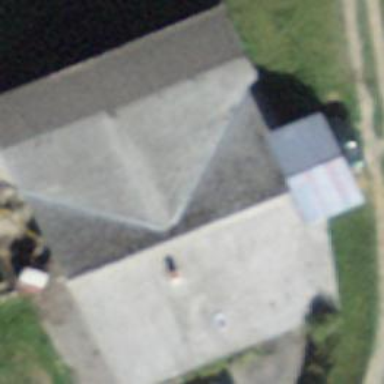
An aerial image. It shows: Farm building.